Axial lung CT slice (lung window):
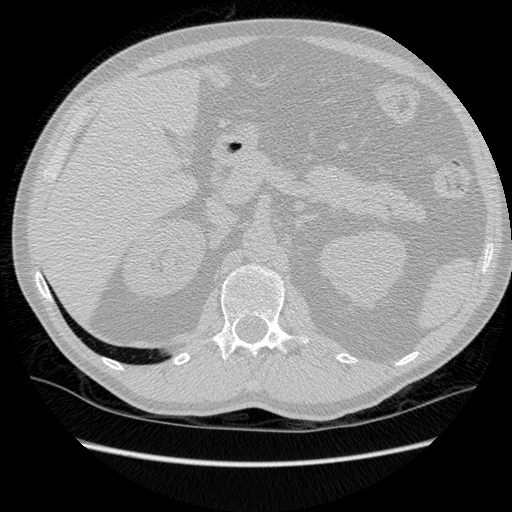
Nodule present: no